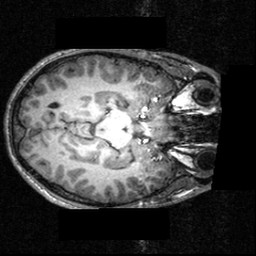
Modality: T1w
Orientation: axial
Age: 16
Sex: male
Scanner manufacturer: siemens
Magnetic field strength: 3.951 T
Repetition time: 1.5 s
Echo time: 0.00335 s